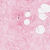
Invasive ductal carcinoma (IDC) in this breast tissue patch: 0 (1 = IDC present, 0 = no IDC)